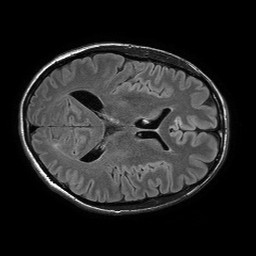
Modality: FLAIR
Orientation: axial
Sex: male
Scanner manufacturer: philips
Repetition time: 11 s
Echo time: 0.125 s